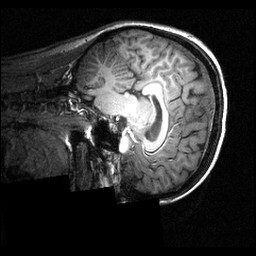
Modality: T1w
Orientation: sagittal
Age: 26
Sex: female
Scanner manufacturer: siemens
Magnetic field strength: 3.951 T
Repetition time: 1.5 s
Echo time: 0.00335 s